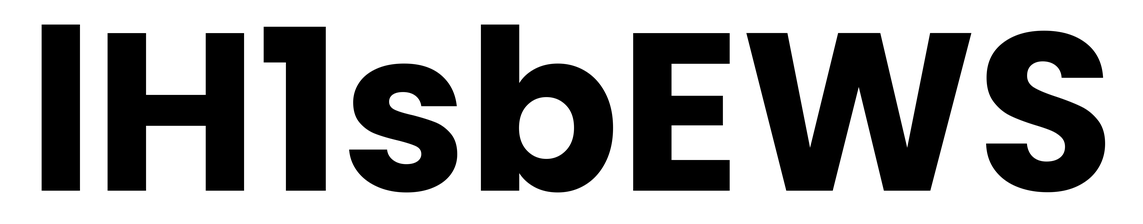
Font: Poppins-Bold